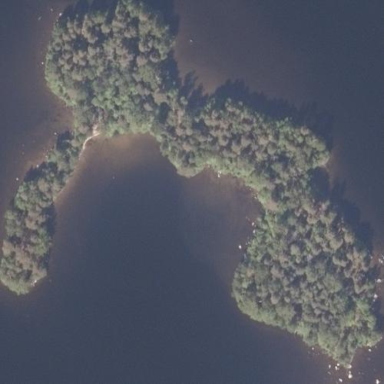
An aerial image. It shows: Islet.